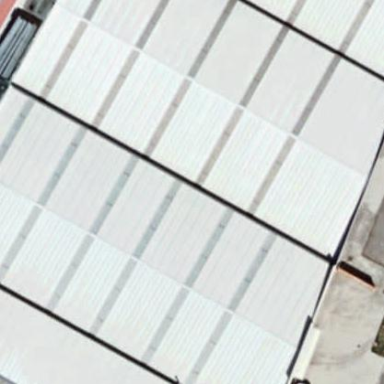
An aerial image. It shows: Warehouse building.